Question: I have an OSX app that is constantly crashing on one device.
I have setup the project build setting to never strip symbols (debug or release):

When I build the app, I copy both it and the .DSYM files to a local folder. I then copy the app to the testing computer, where I launch it. After it crashes, I copy the generated .crash file (found via the Console app), to my local folder which also contains the app and .DSYM file.
In XCode, I switch to the Organizer window, choose import and select my .crash file.
Nothing happens. My understanding is that this should symbolicate my crash report, so that I can understand it better.
Any suggestions as to that i'm doing wrong? (Or if I don't have a proper understanding of how to symbolicate a crash log)?
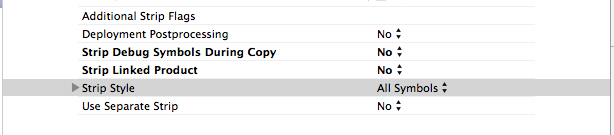
Answer: I may have found the answer:
<URL>
That basically, XCode does not support symbolicating osx crash reports.